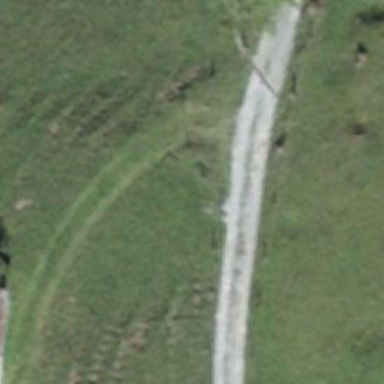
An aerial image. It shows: Track road with grade3 tracktype.